Field crop: maize
Growth stage: 2
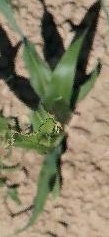
Species: maize